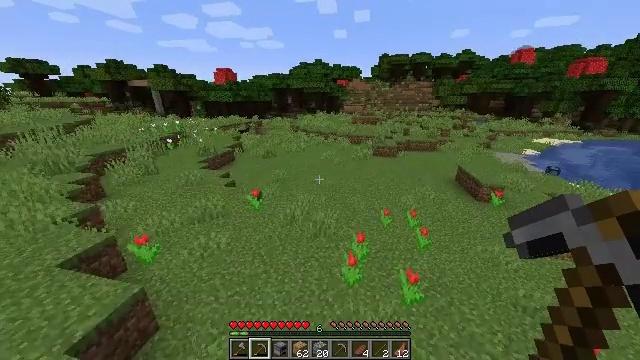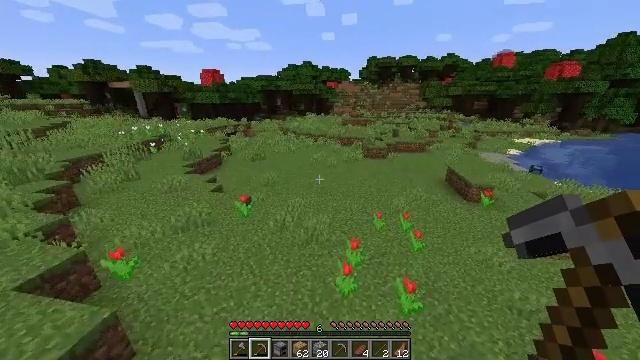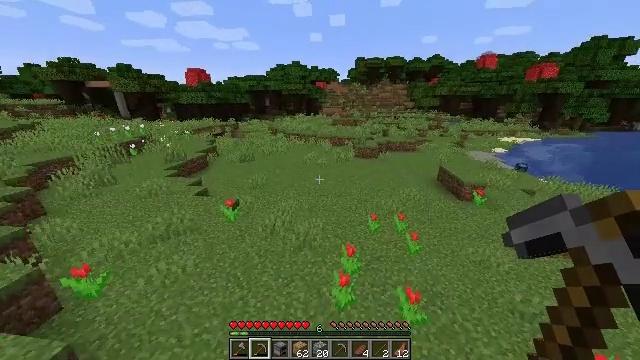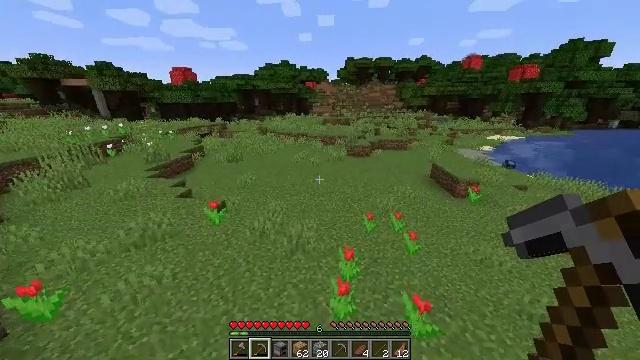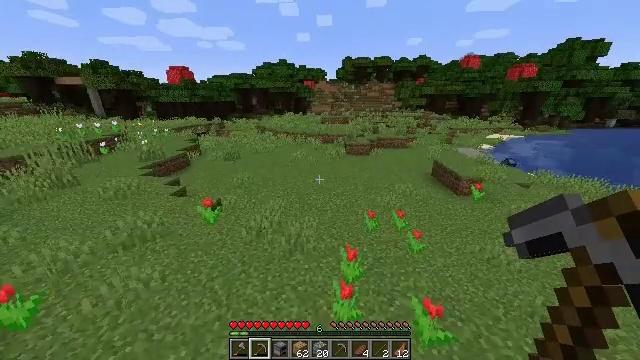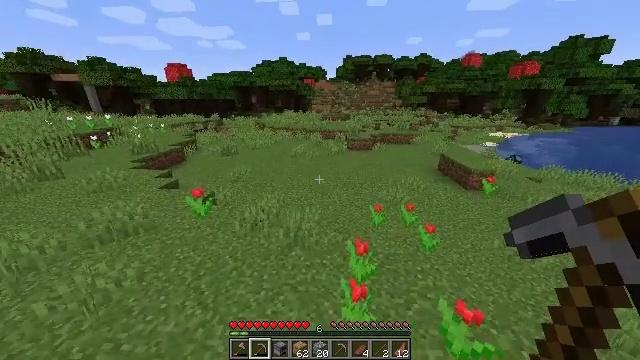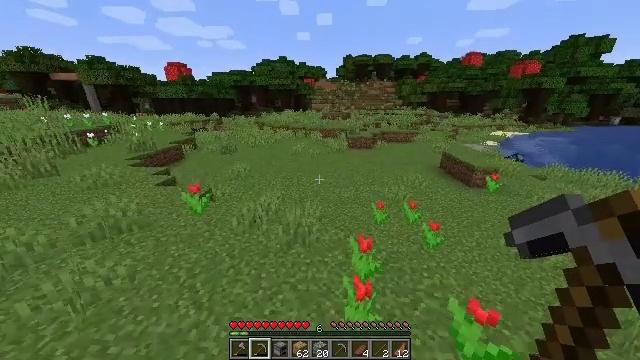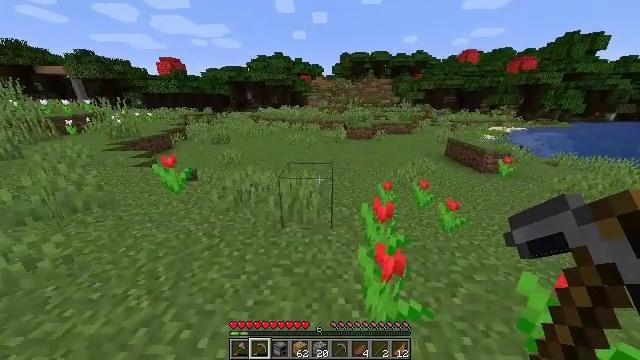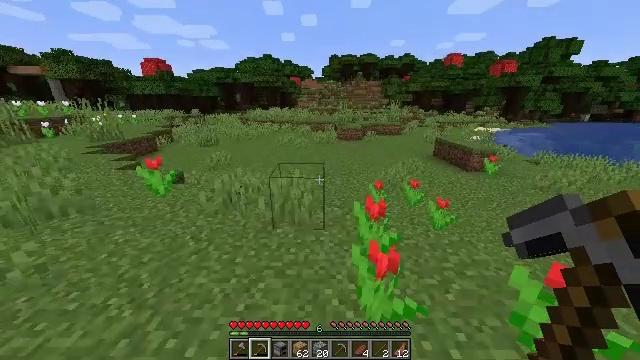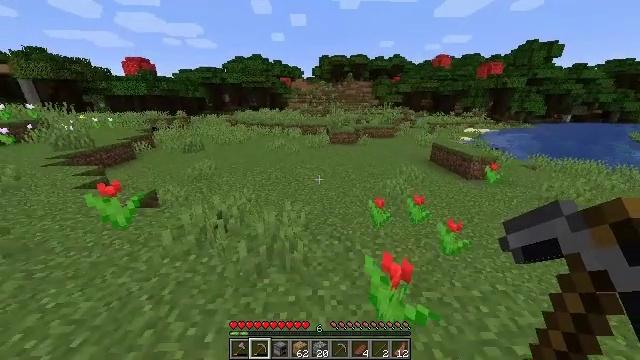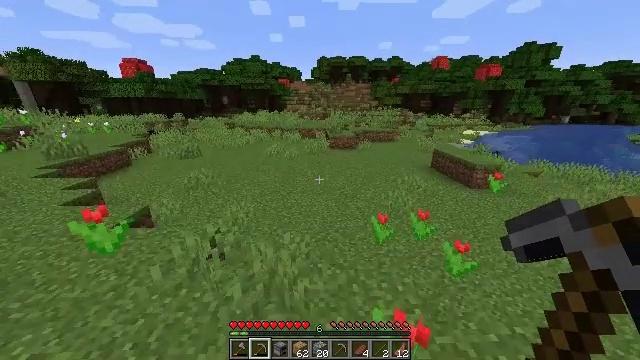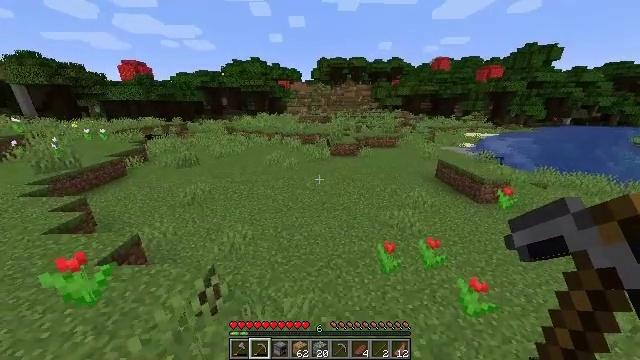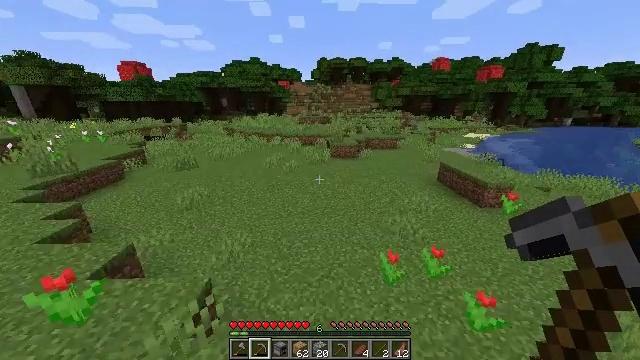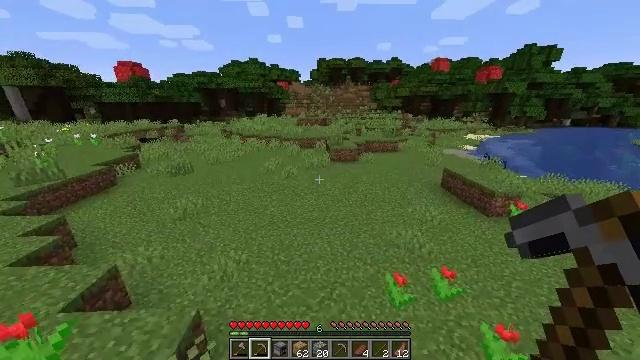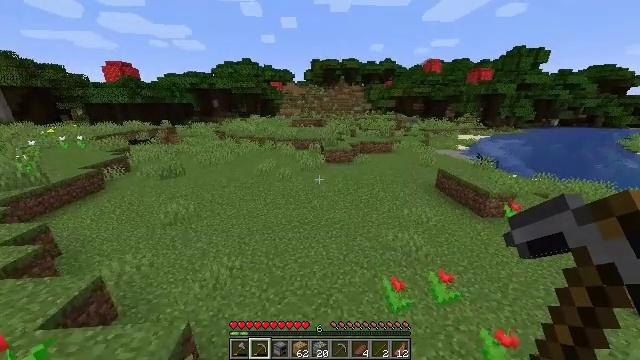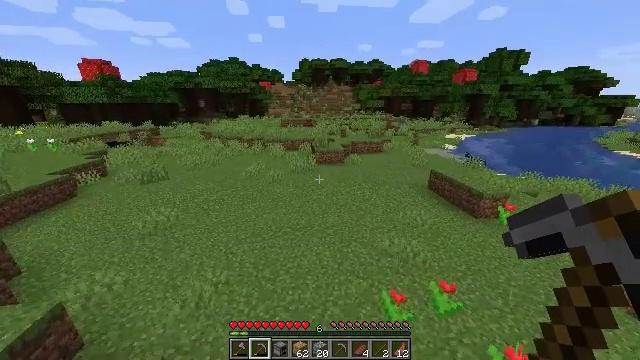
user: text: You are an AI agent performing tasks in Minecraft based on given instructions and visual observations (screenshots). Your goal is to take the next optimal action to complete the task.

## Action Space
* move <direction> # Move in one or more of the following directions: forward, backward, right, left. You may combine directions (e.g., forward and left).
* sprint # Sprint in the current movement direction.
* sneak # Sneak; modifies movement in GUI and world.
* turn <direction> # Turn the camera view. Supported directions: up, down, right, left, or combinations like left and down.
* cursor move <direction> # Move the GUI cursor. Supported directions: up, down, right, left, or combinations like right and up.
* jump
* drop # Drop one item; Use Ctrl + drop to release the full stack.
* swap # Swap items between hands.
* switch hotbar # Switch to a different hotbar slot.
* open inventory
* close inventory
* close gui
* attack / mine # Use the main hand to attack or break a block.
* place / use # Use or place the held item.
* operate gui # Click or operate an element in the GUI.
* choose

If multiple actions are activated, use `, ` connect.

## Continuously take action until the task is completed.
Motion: motion action
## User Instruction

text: Collect the dead bush from dry areas.
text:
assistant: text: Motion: move forward, turn right, jump
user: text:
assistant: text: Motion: move forward, turn right, jump
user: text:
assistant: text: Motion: move forward, turn right, jump
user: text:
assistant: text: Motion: move forward, jump
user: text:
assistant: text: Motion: move forward, jump
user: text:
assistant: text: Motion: move forward, jump
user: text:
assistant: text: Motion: move forward, jump
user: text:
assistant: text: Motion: move forward, turn right, jump
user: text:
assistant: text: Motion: move forward, turn right, jump
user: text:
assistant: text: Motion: move forward, jump
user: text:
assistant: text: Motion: move forward, jump
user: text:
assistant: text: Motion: move forward, jump
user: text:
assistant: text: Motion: move forward, jump
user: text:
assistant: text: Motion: move forward, turn right, jump
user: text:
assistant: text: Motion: move forward, turn right, jump
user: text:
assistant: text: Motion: move forward, jump
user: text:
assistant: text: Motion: move forward, jump
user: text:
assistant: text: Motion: move forward, jump
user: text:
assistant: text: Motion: move forward, jump
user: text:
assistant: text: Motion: move forward, jump
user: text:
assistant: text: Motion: move forward, turn right, jump
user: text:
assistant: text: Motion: move forward, turn right, jump
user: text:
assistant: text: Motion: move forward, turn right, jump
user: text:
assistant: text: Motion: move forward, turn right, jump
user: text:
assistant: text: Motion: move forward, turn right, jump
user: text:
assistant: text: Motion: move forward, turn right, jump
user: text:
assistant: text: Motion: move forward, turn right, jump
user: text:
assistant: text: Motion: move forward, jump
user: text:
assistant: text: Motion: move forward, jump
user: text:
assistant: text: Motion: move forward, jump